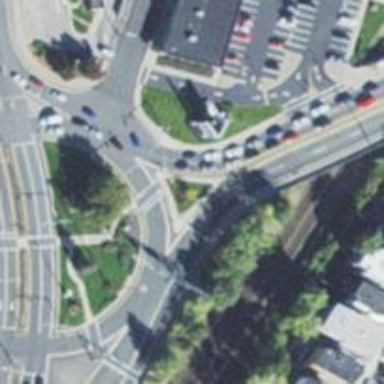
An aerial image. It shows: Circular junction on trunk highway.